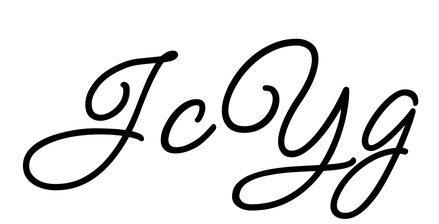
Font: MeowScript-Regular